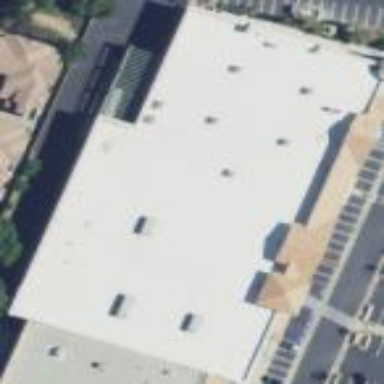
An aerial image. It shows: Department store building.